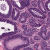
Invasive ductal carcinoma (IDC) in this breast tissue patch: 0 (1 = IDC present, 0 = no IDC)